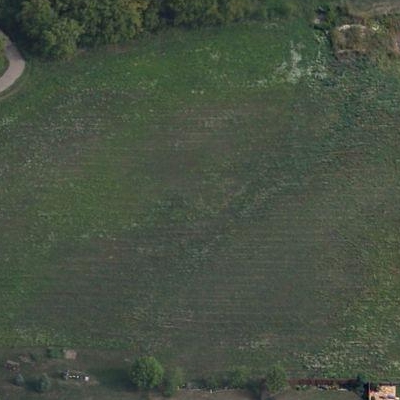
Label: aGrass